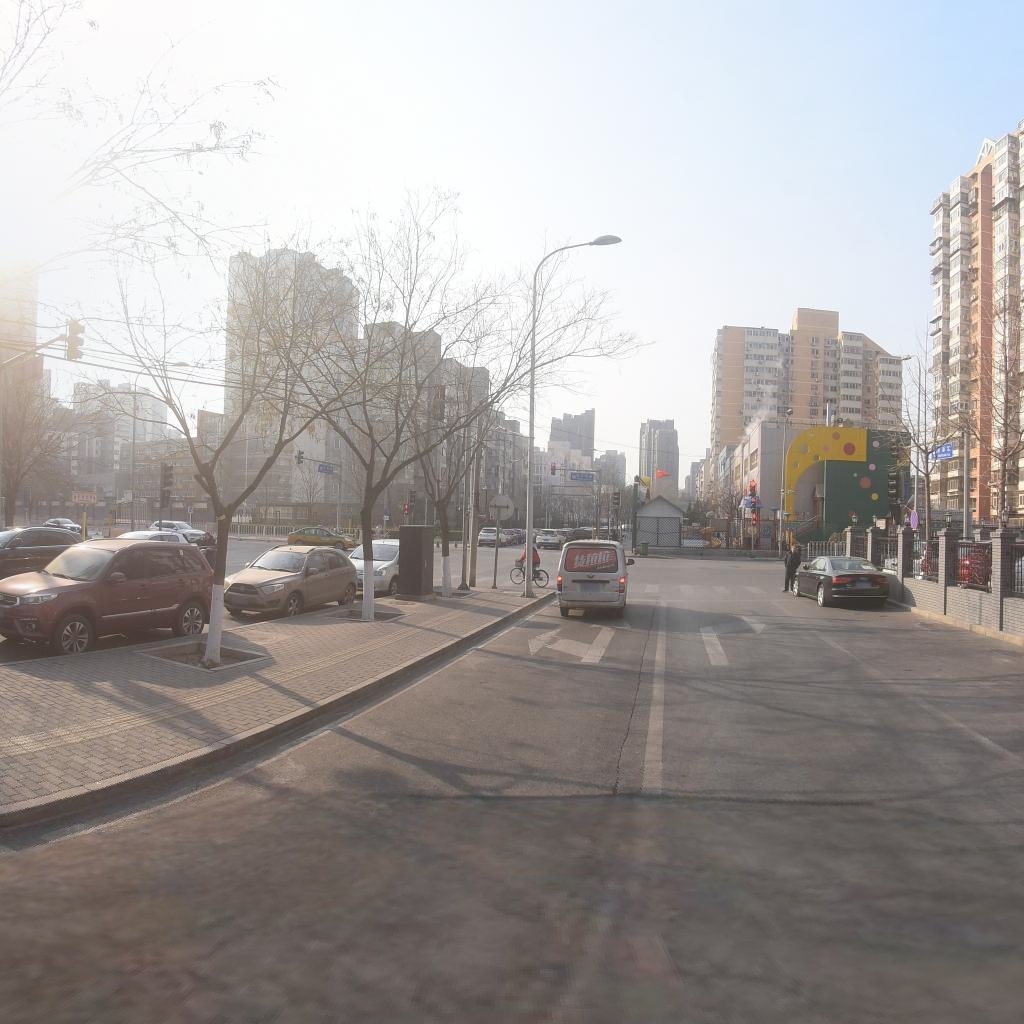
Region: Xicheng
Road damage annotations: longitudinal crack, transverse crack